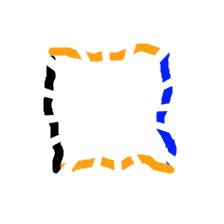
Shape: square